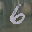
Label: 6